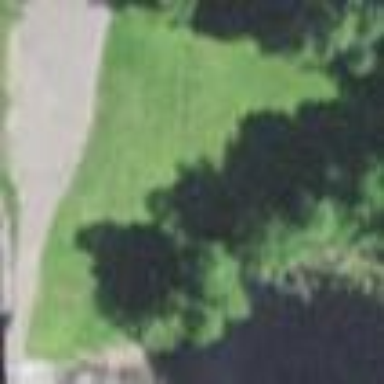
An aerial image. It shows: Lovely park for leisure and relaxation.